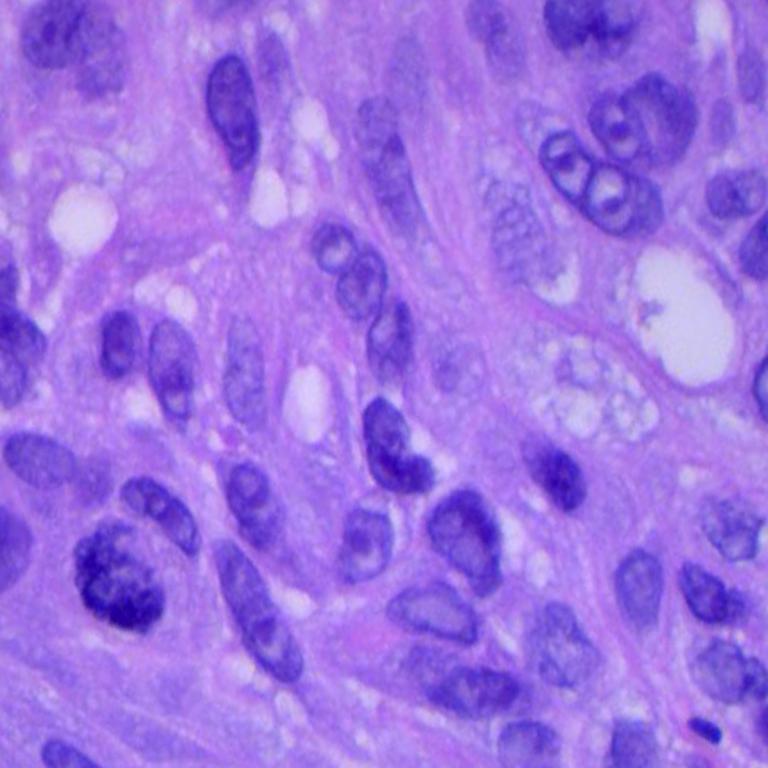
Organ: lung
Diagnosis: squamous carcinomas